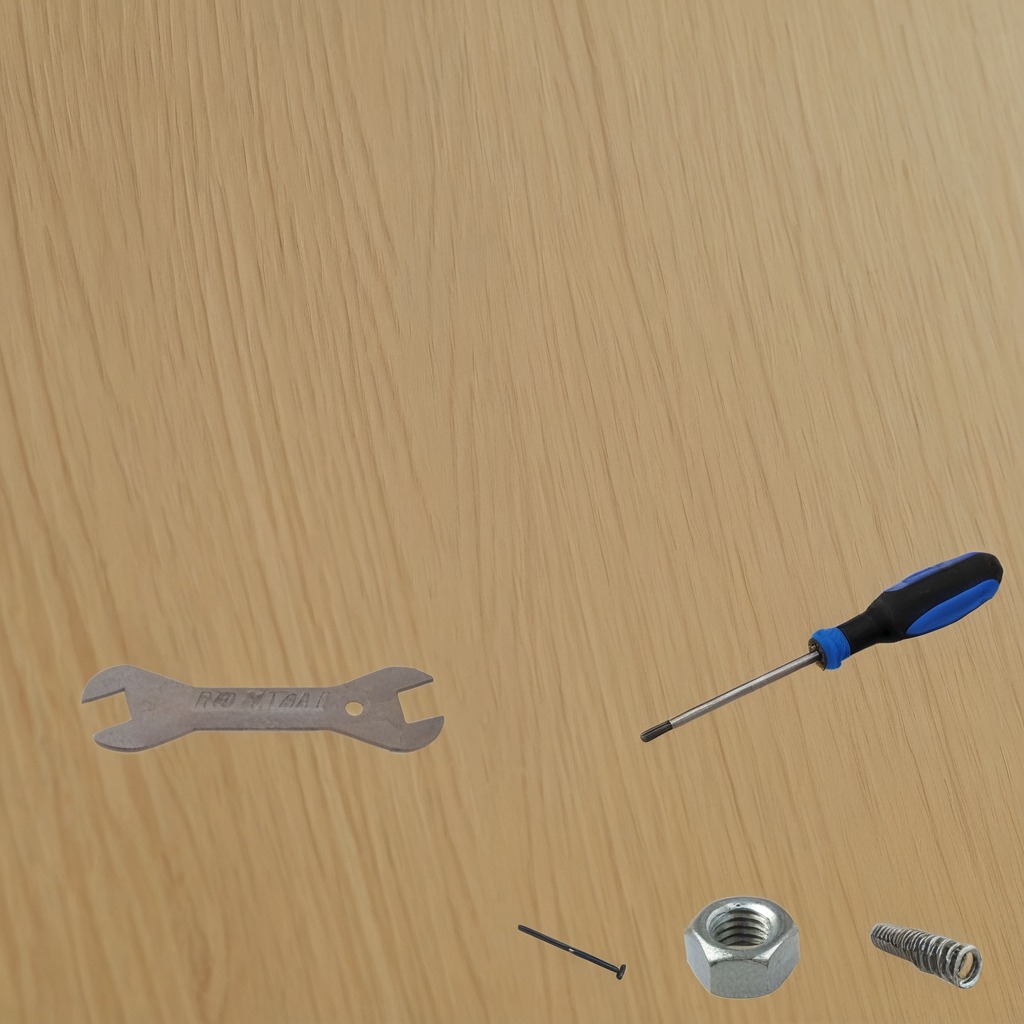
A metal nut, a metal spring, a screwdriver, and a wrench are lying on the plywood surface.